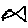
Label: fish